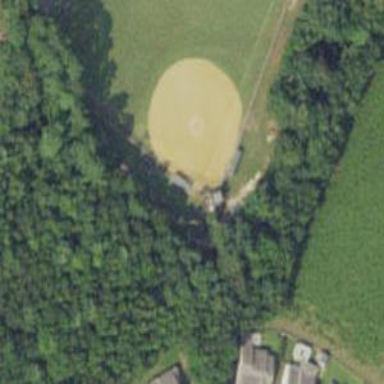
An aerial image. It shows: Infield baseball field with natural sand surface.